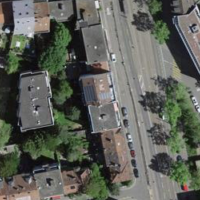
EUNIS habitat code: 57
Species observed at this site:
Medicago sativa